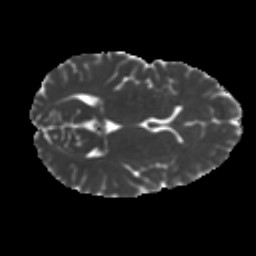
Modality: MD
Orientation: axial
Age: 28
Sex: male
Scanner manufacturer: ge
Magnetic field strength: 3 T
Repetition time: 7.8 s
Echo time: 0.0606 s